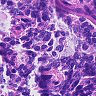
Metastatic tissue present: no